Interaction volume radius: 5 \u00c5
Interaction volume height: 25 \u00c5
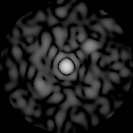
Disorder parameter: 0.7564